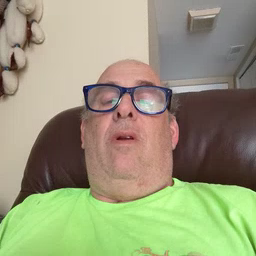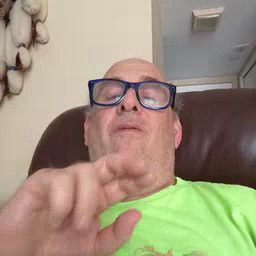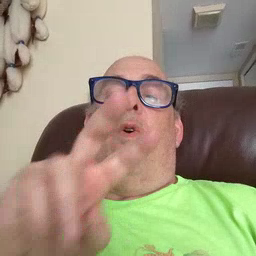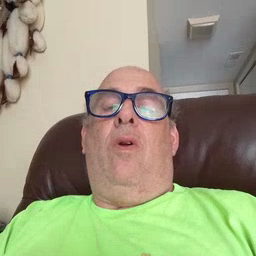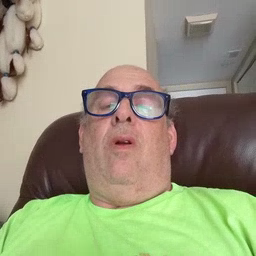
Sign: frog